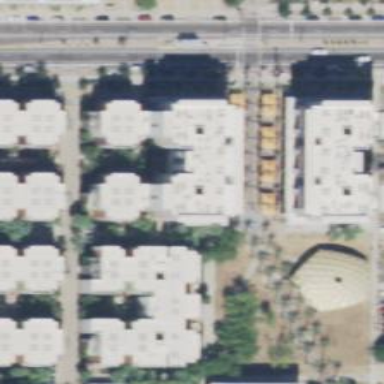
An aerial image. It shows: Residential building belonging to university.